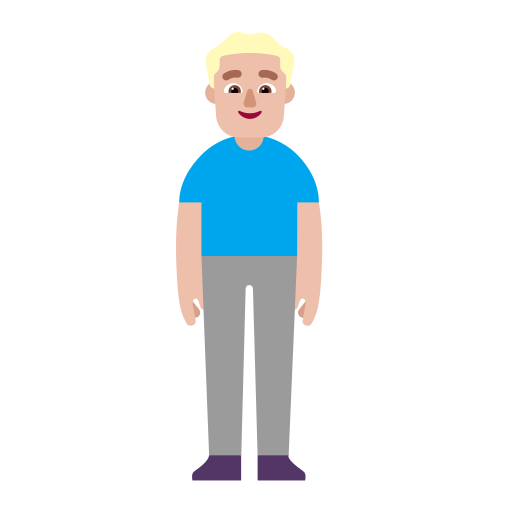
man standing flat  light